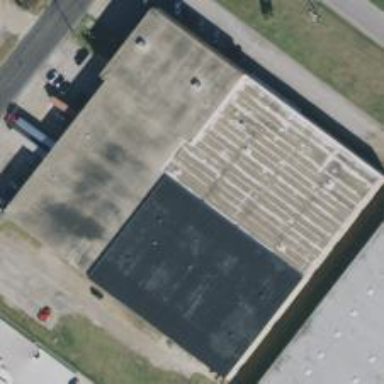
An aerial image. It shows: Warehouse.